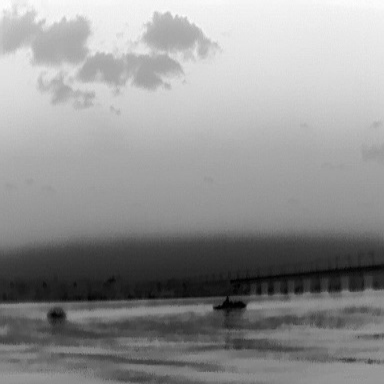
There is a warship in the infrared image.